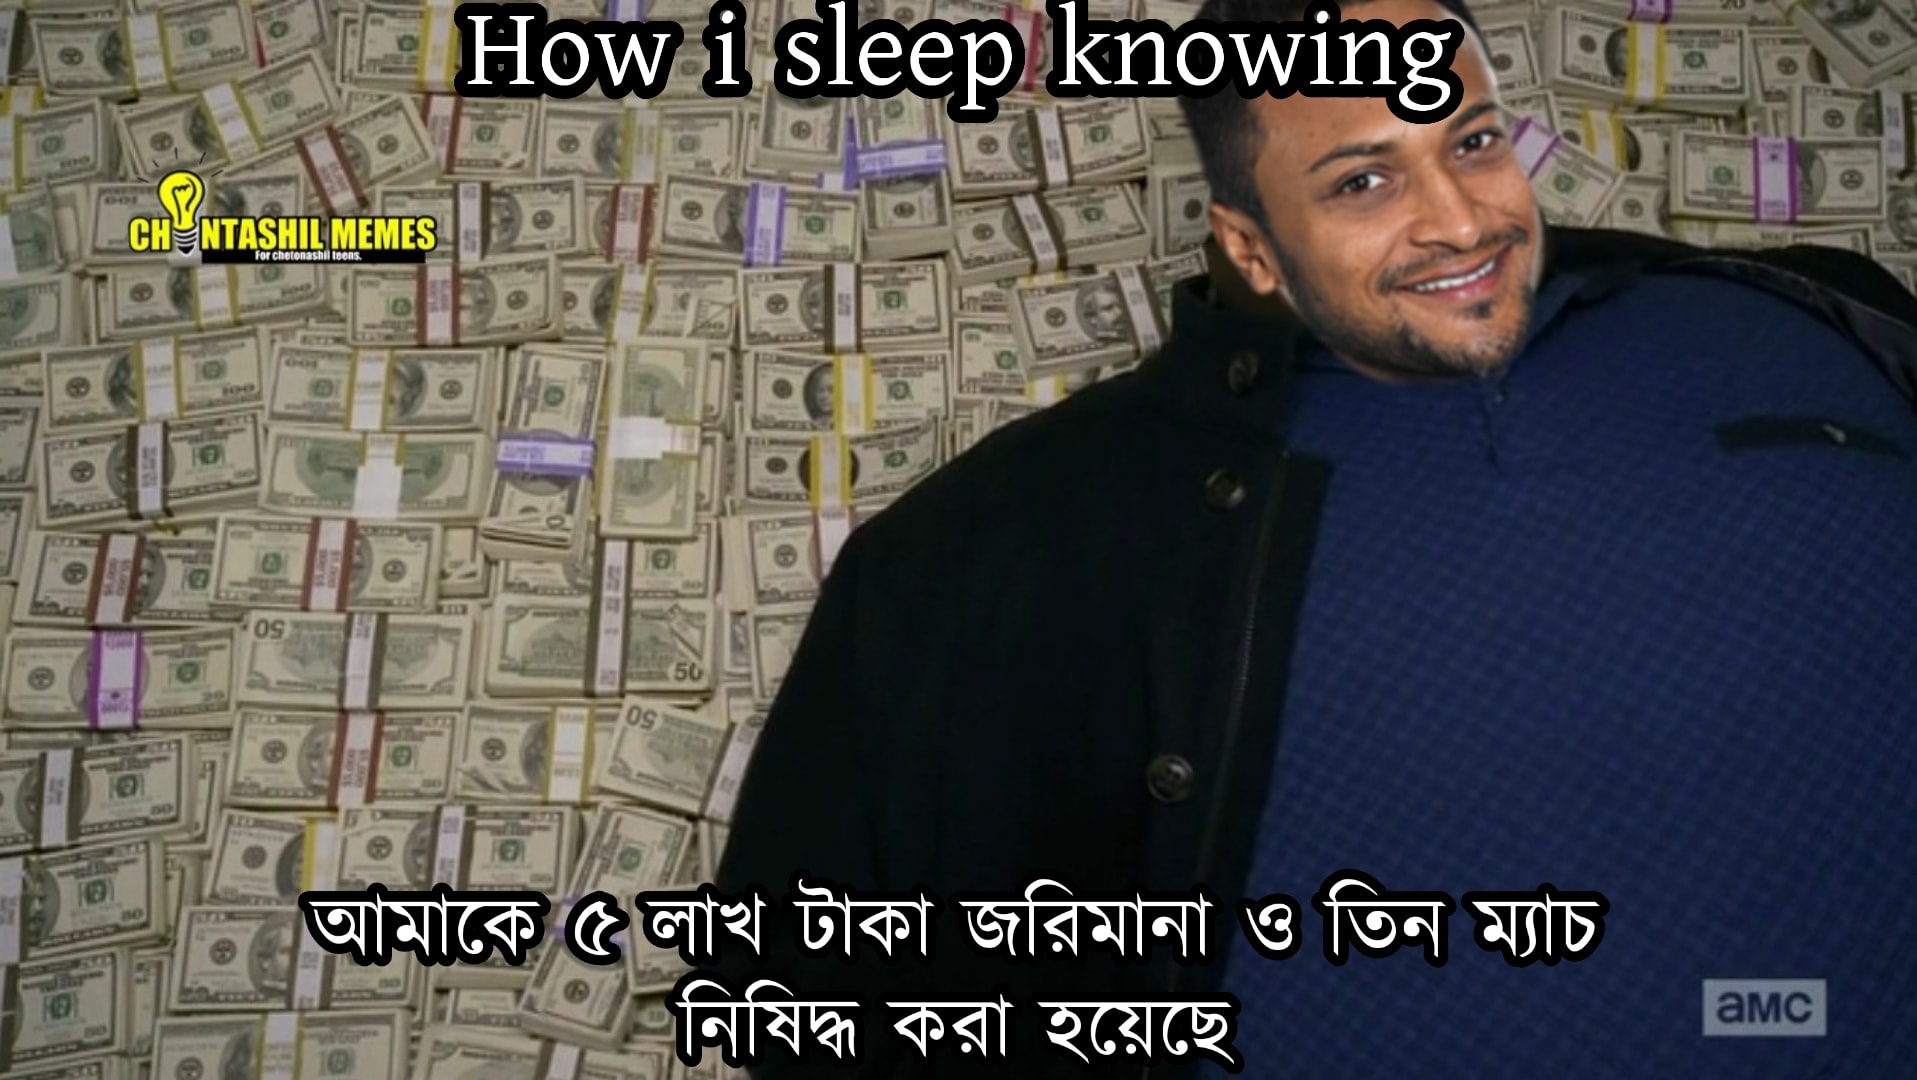
Caption: How i sleep knowing    আমাকে ৫ লাখ টাকা জরিমানা ও তিন ম্যাচ নিষিদ্ধ করা হয়েছে
Label: hate